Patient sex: M
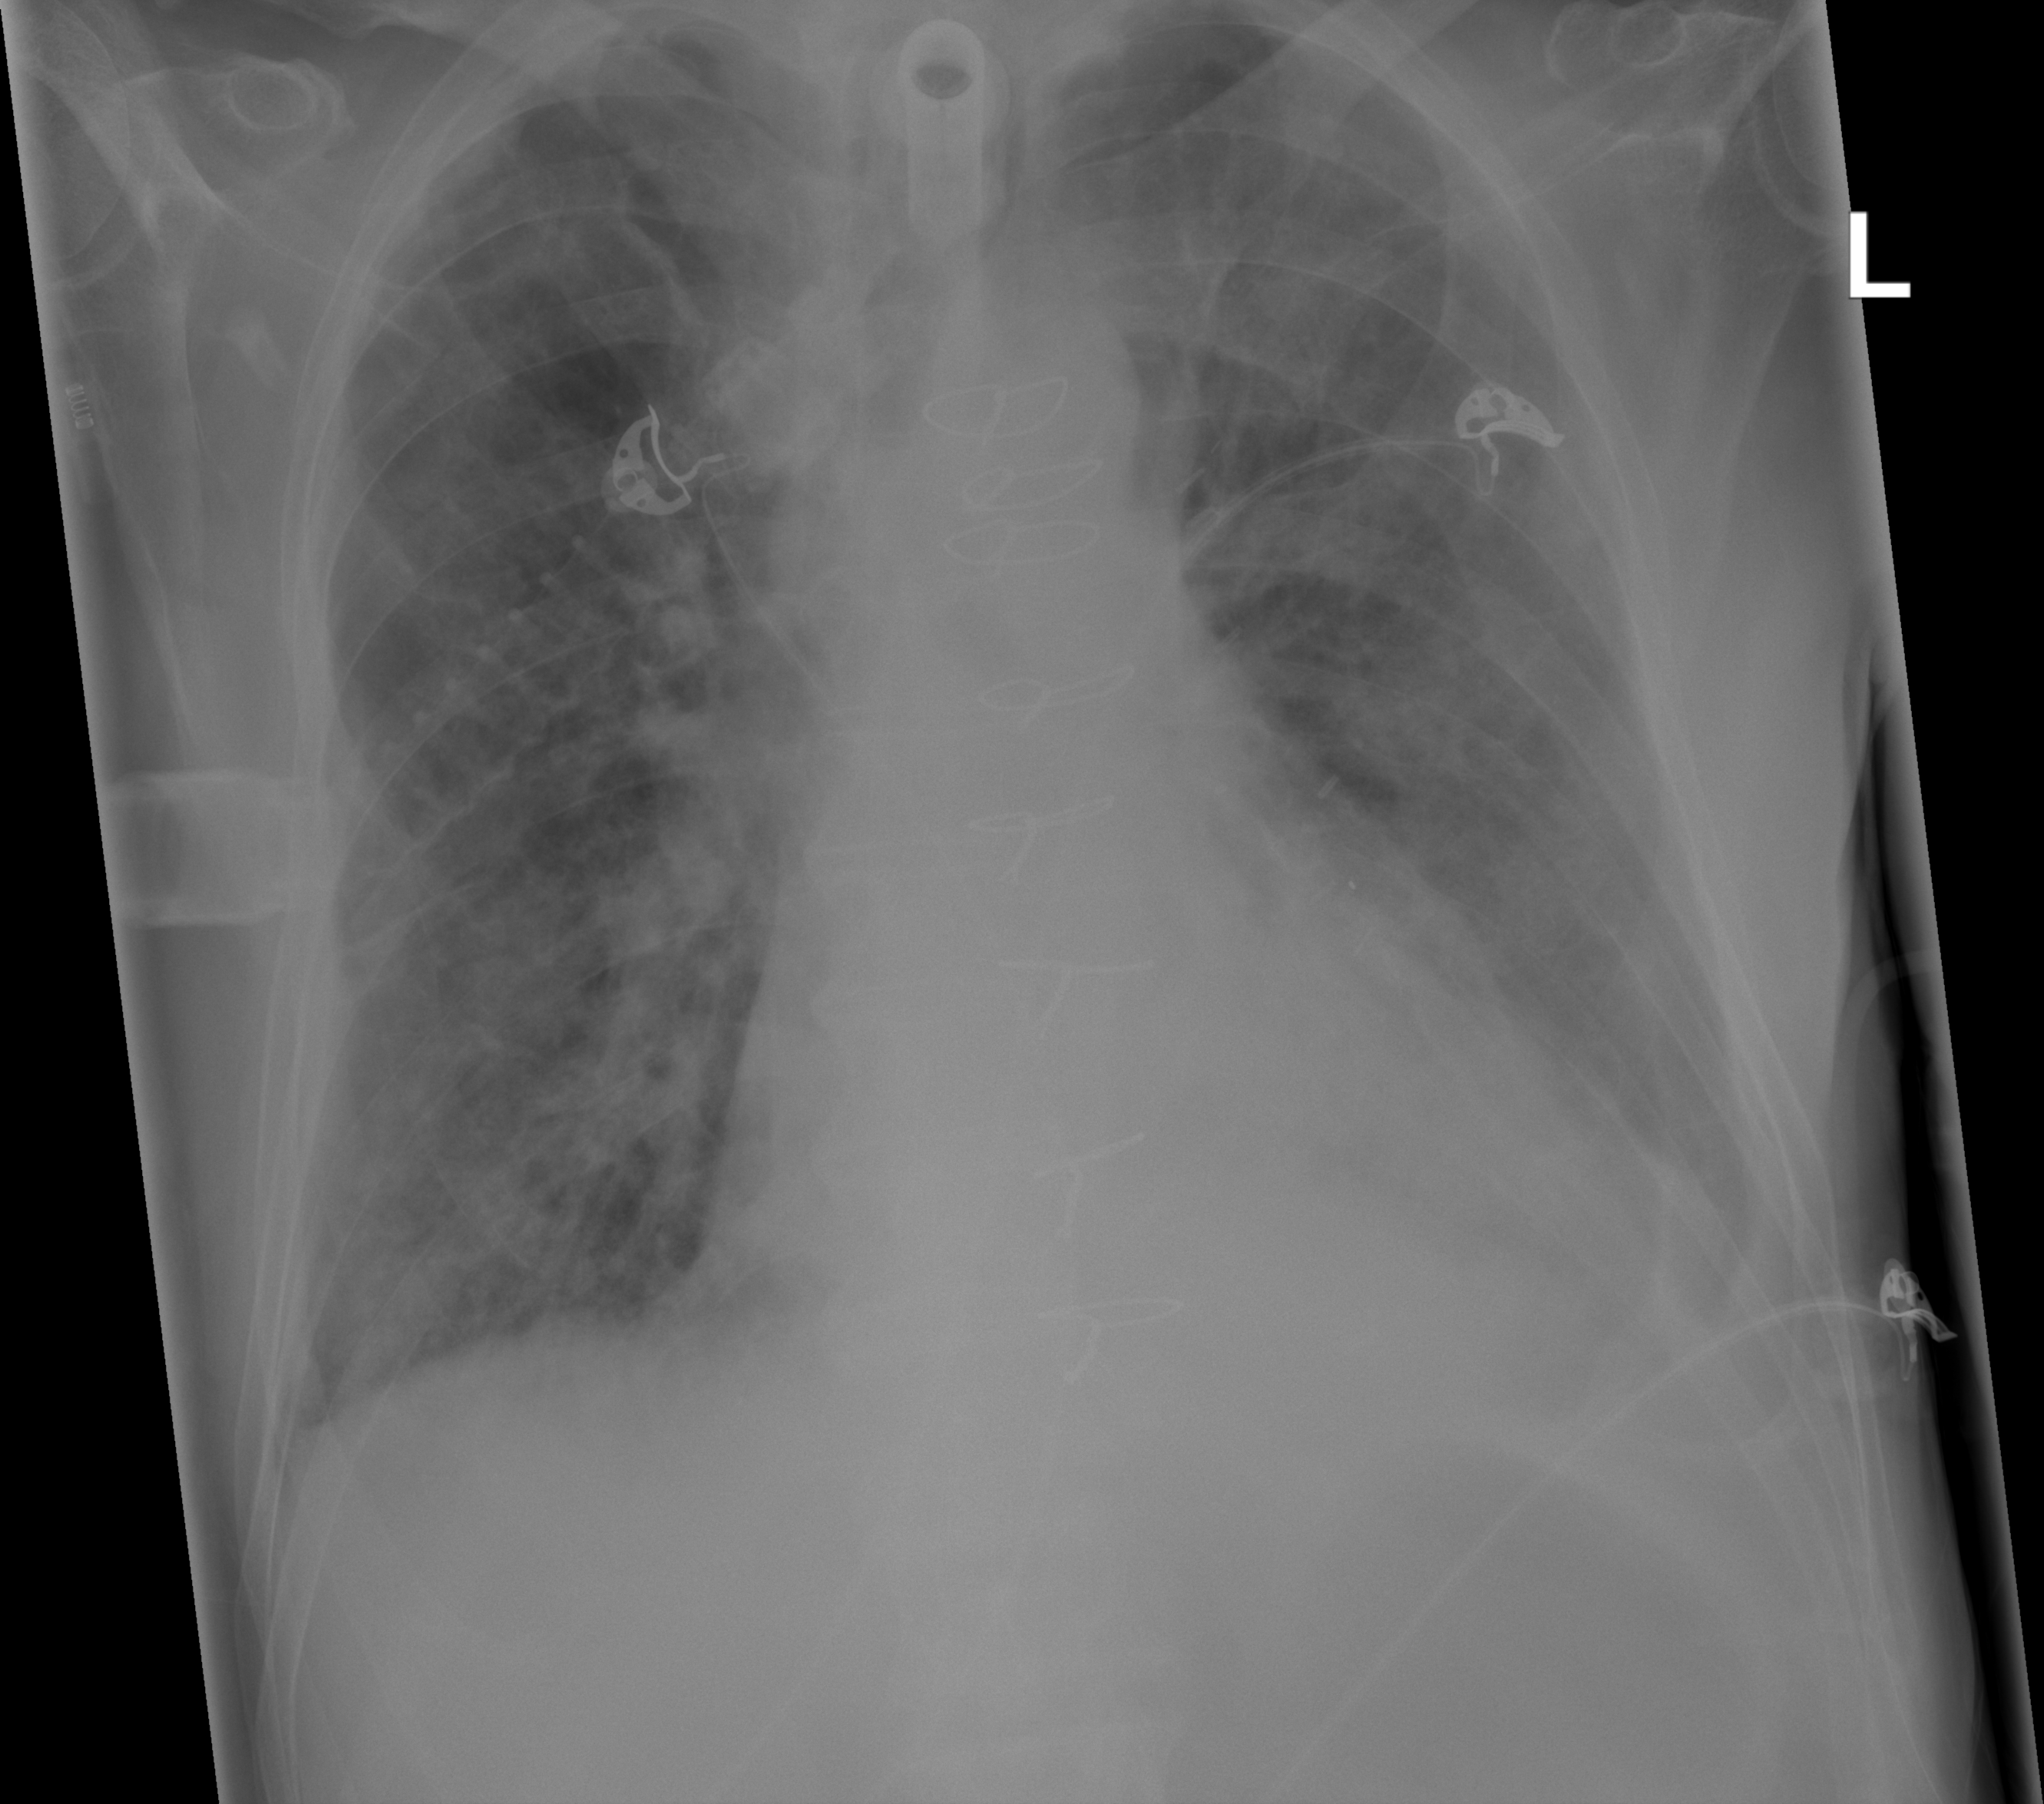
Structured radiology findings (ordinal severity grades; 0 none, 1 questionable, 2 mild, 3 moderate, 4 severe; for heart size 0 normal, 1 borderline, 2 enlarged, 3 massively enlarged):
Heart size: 0
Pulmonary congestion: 2
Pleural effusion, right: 2
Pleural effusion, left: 2
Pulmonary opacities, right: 2
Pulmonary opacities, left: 2
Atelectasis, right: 0
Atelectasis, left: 2